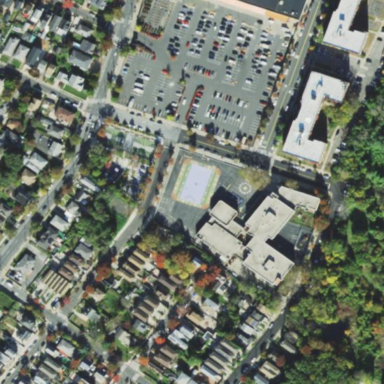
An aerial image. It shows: Schoolyard designated as leisure land.